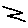
Label: zigzag